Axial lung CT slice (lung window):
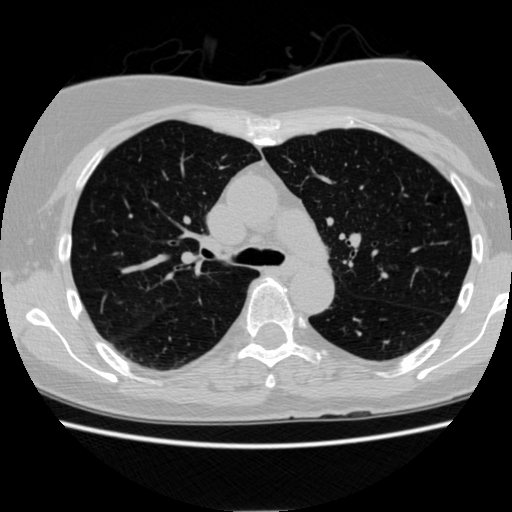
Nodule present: no